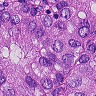
Metastatic tissue present: yes